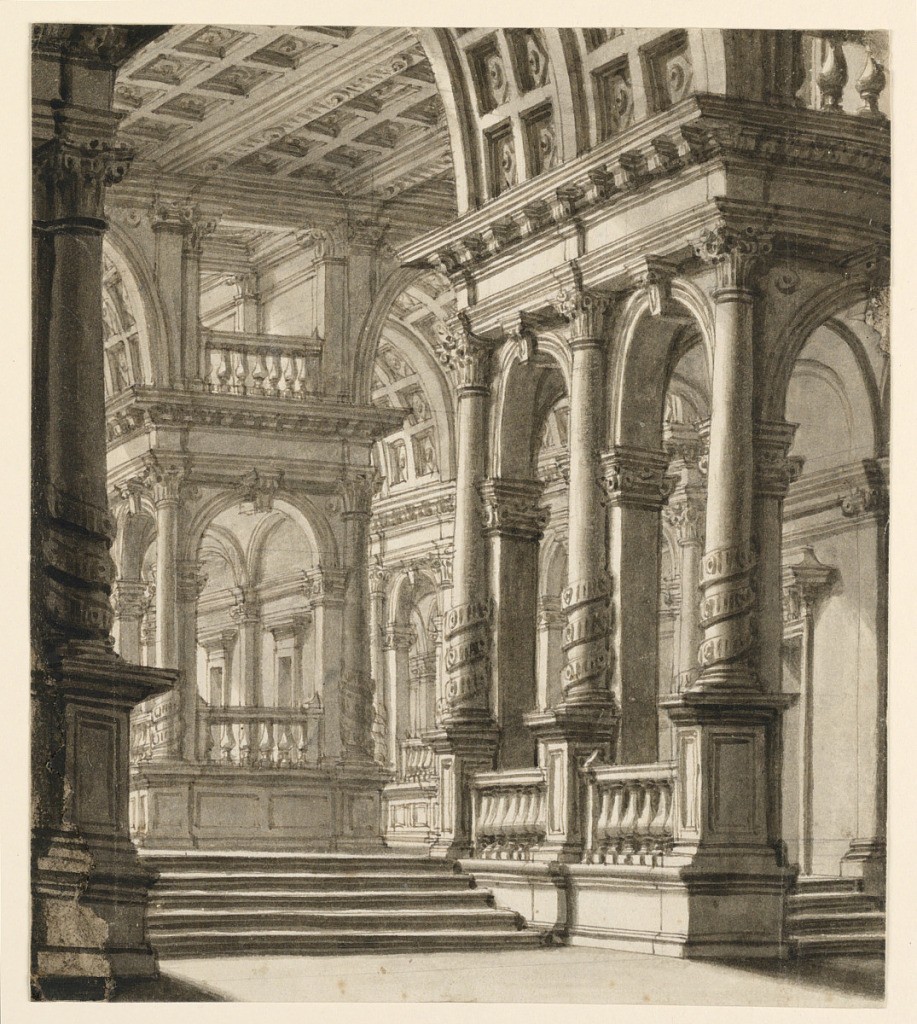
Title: Stage Design, Interior of Building
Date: early 19th century
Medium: Pen and gray-brown ink, brush and gray-brown wash on wove paper
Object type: Drawing
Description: Vertical rectangle. Interior of Renaissance style building with porticoes, highly decorated.